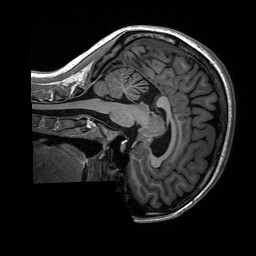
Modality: T1w
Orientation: sagittal
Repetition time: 8 s
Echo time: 0.066 s